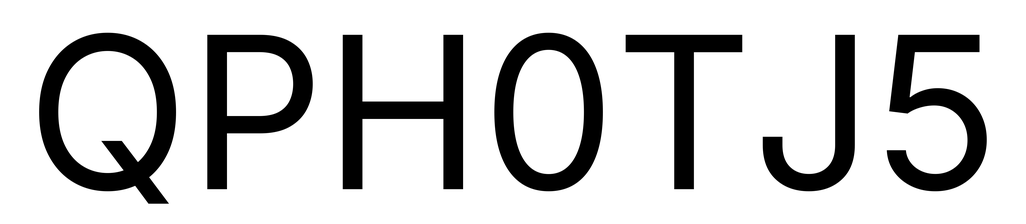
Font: Inter_Regular